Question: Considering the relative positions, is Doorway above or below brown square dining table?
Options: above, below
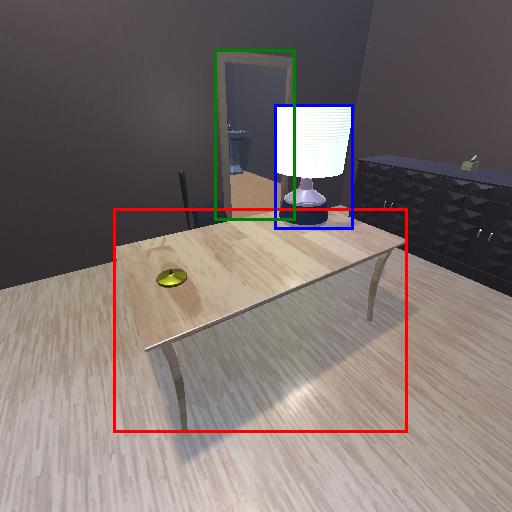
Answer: above